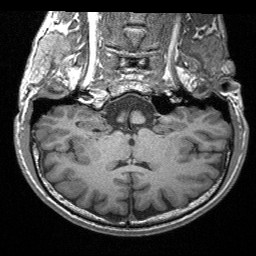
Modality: T1w
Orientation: sagittal